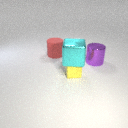
large cyan metal cube above small yellow rubber cube